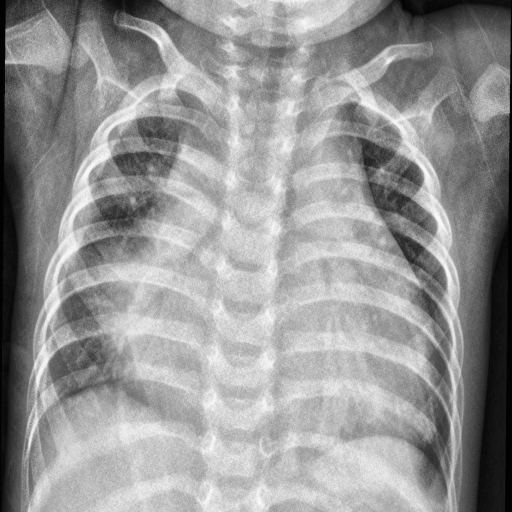
Finding: PNEUMONIA